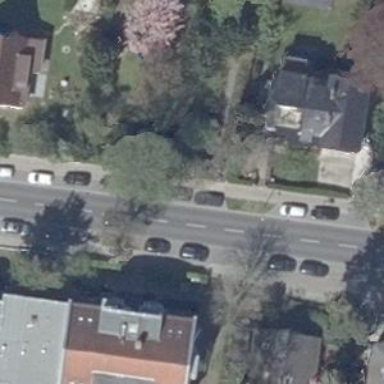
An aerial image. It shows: Secondary road with asphalt surface. There are parallel parking lanes on both sides of the road.